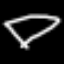
Label: diamond